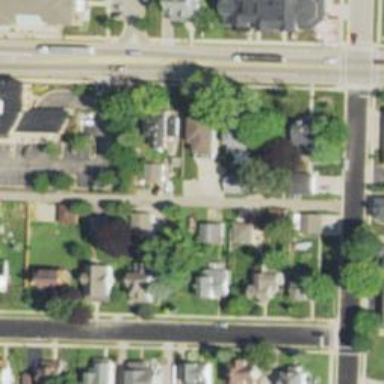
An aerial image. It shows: Neighborhood.